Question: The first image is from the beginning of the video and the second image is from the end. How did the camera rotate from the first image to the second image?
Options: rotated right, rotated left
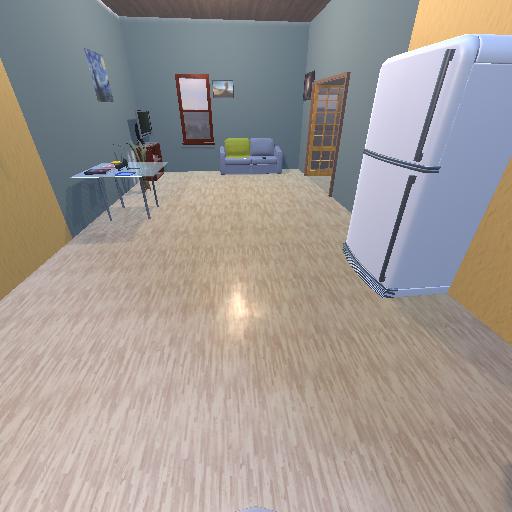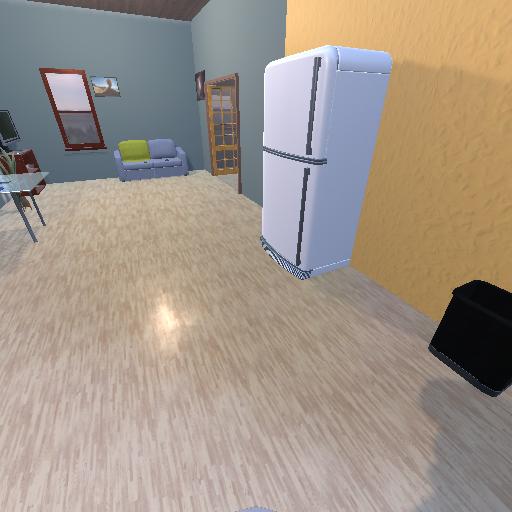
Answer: rotated right